Field crop: maize
Growth stage: 2
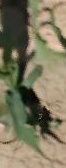
Species: maize